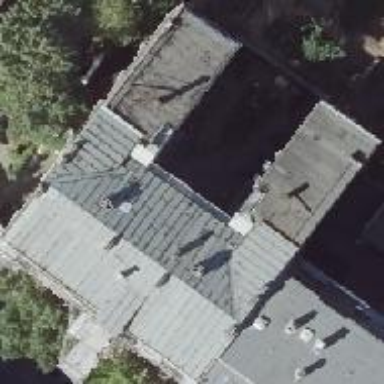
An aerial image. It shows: Residential building with distinctive double saltbox roof shape.